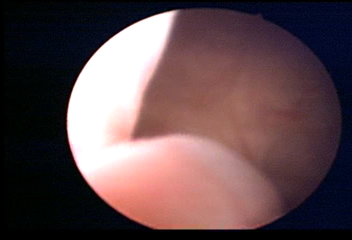
Modality: WLC
Class: Normal mucosa
Bladder cancer association: No